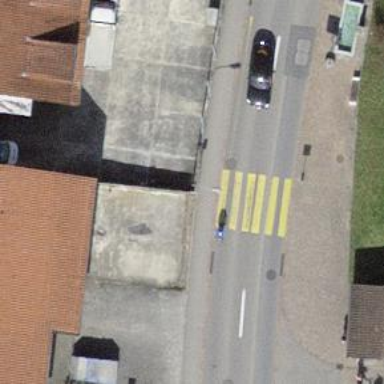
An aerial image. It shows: Uncontrolled zebra crossing with yellow markings.